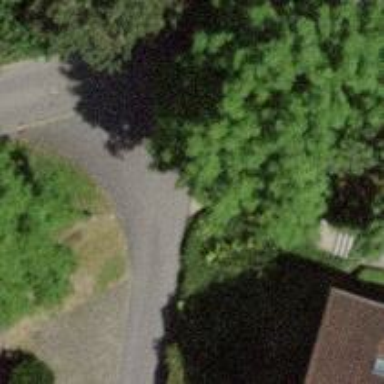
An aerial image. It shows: Driveway.